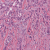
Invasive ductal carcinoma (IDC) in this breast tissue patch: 1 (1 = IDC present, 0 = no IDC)